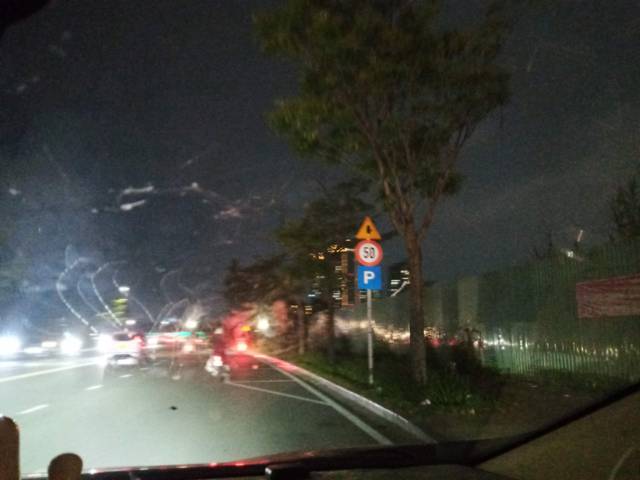
Region: Vietnam
Coordinates: 10.775, 106.717